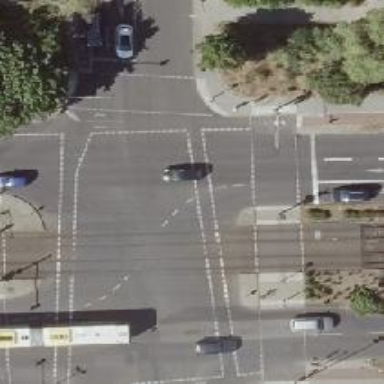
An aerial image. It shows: Tram crossing with traffic signals.